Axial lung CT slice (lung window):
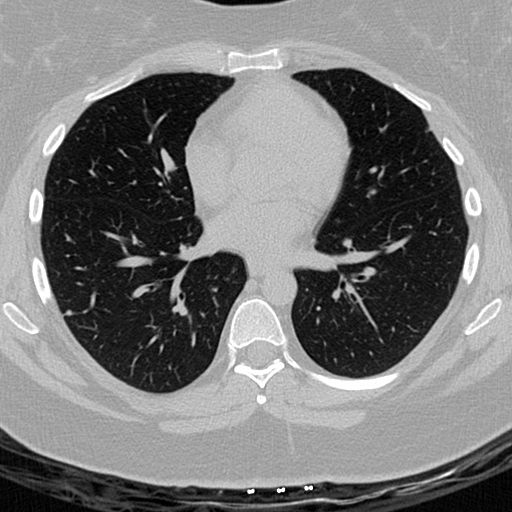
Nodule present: yes
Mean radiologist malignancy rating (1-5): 3.333